Interaction volume radius: 10 \u00c5
Interaction volume height: 20 \u00c5
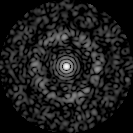
Disorder parameter: 0.8558